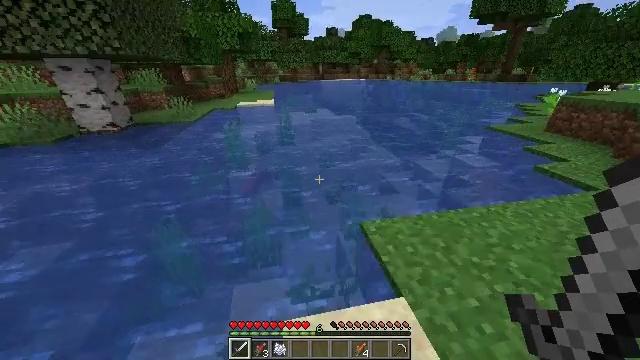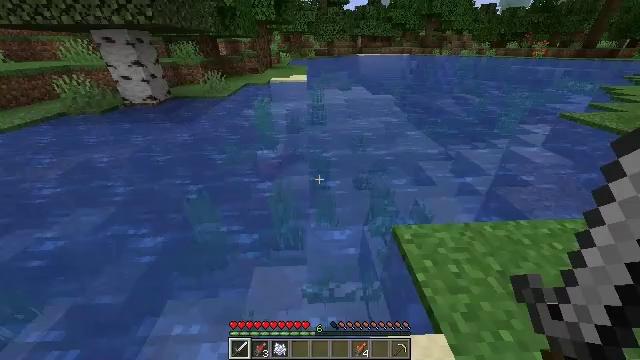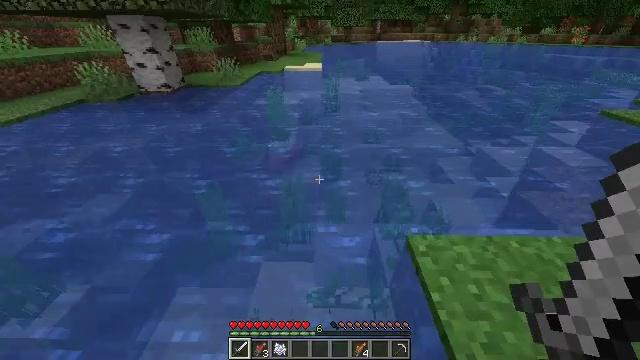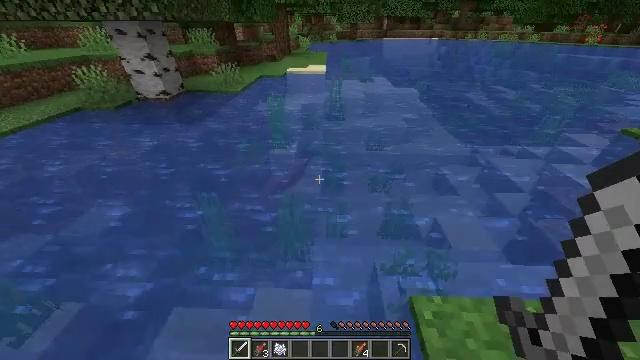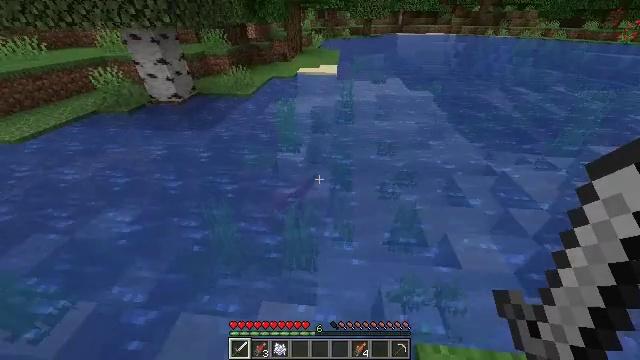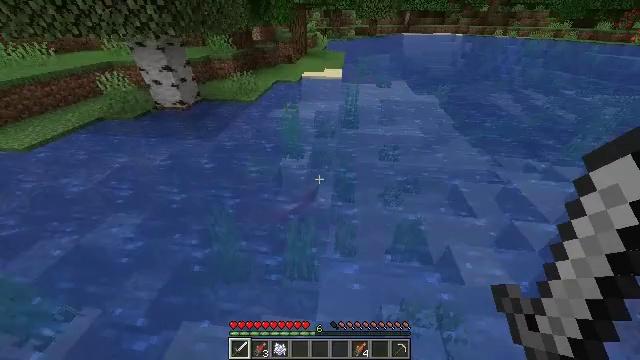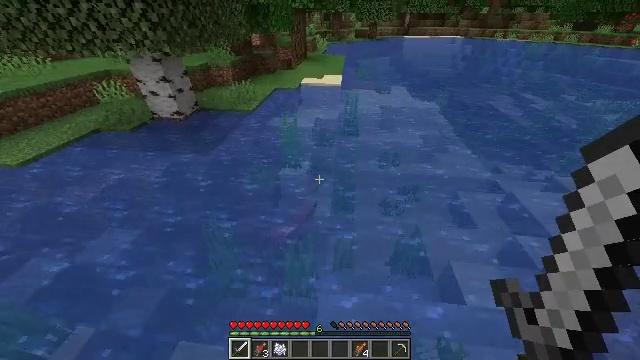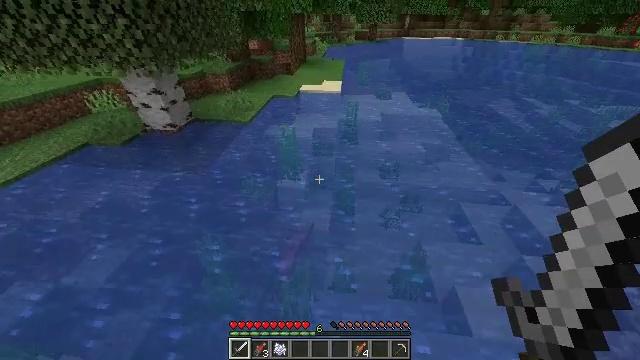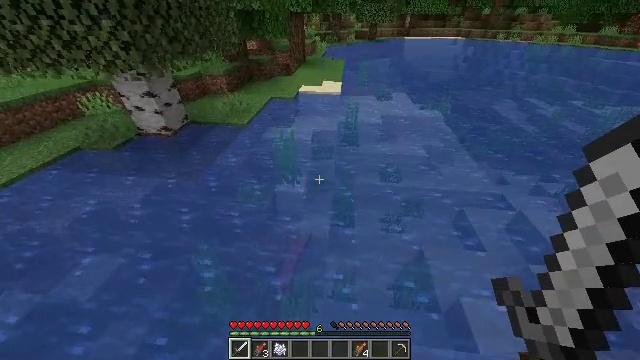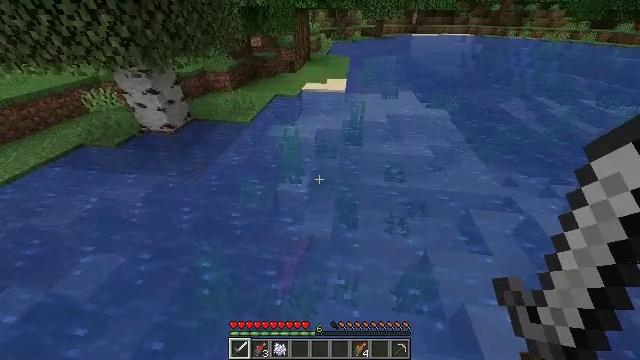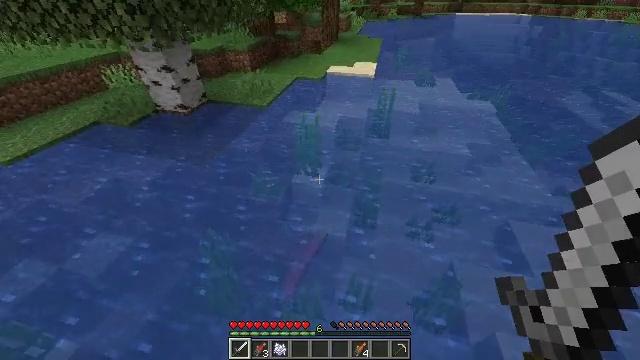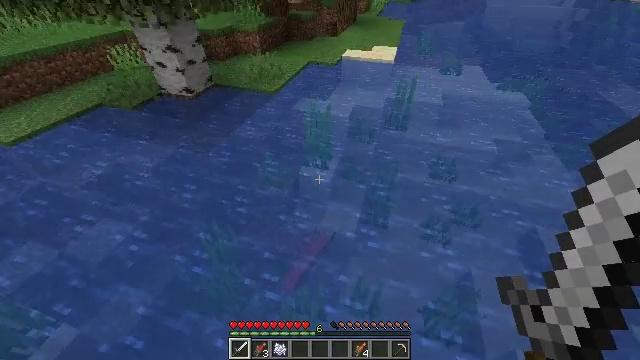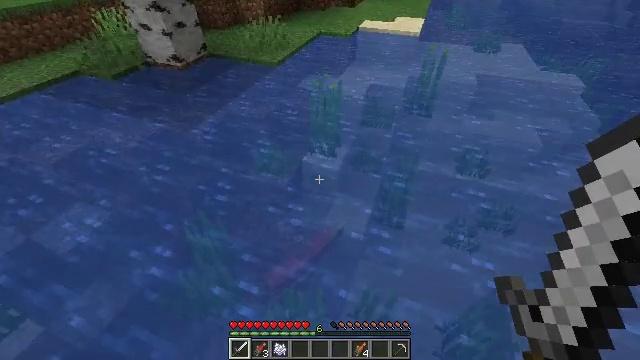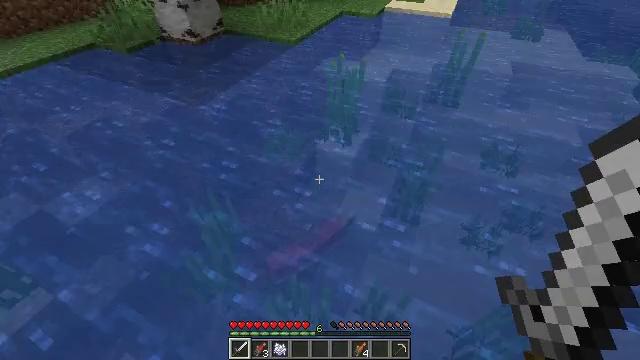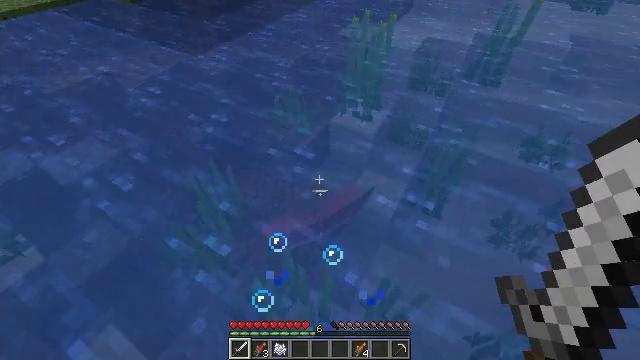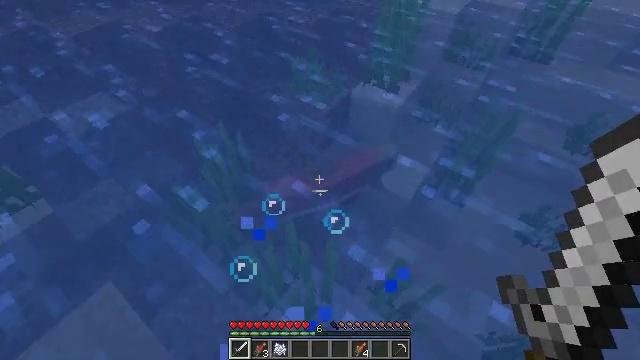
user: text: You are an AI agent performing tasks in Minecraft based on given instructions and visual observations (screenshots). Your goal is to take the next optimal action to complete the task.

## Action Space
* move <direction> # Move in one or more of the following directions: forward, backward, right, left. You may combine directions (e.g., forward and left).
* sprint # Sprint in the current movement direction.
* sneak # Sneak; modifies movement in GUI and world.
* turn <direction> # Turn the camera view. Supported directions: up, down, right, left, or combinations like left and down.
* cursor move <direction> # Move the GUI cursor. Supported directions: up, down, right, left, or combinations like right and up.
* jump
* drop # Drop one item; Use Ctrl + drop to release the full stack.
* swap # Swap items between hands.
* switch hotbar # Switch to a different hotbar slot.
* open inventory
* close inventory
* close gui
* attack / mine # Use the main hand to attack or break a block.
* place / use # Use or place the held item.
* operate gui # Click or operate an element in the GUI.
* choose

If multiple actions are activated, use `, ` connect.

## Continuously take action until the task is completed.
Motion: motion action
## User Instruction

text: Hunt fish.
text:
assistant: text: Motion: move forward, turn left and down
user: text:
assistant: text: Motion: move forward, turn left and down
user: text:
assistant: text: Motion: move forward, turn left, jump
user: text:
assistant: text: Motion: move forward, turn left and down, jump
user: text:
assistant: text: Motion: move forward, turn left, jump
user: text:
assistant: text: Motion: move forward, jump
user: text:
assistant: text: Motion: move forward, jump
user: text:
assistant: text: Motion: move forward
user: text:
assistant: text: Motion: turn left
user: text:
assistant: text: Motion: turn left and down
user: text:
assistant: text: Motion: turn left and down
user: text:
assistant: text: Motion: turn left and down
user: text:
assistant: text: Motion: turn left and down
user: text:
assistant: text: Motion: turn left and down
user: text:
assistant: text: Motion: turn left and down
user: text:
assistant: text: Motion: turn left and down
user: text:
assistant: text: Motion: turn down
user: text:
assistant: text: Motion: turn right
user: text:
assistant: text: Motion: turn right and up
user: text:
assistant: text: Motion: turn up
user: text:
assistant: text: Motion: turn up, attack / mine
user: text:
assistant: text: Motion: turn left and up
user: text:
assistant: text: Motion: turn left and up
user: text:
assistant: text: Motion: turn up
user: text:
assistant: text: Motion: turn up
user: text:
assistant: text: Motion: turn up
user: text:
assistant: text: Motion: turn left and up
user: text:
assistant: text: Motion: turn left and up
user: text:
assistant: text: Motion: turn up
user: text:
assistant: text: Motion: turn up